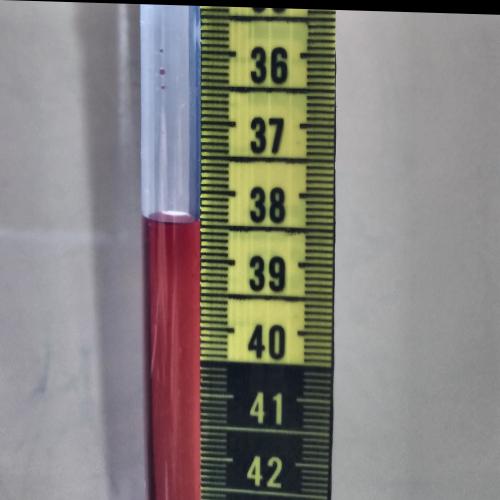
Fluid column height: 38.4 cm